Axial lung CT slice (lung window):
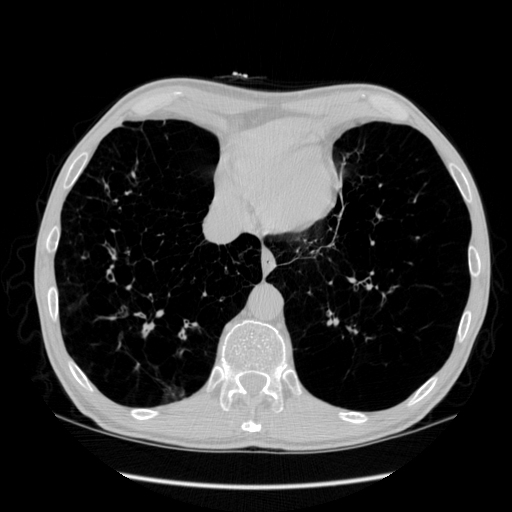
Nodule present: no